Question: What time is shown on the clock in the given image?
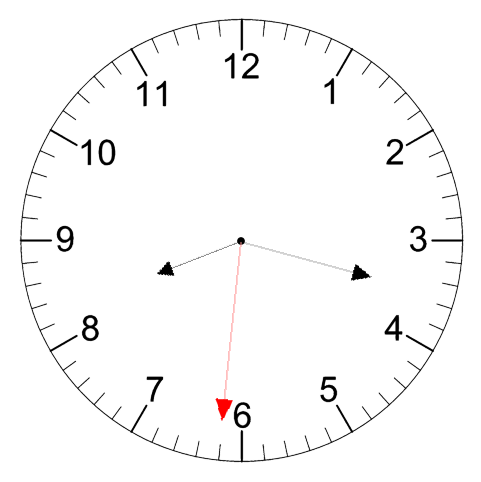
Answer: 08:17:31